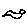
Label: bird